Question: I'm trying to build a cart page for an e-commerce website. I'm having trouble figuring out the JS for calculating.. below I'm getting a file through AJAX call called products.json which has products information like id, name, imp, prices etc and an array called productsArray which has product ids saved of products I've clicked on their respective cart icons. Now the logic is if the products.json file contains the id of products present in the array I want it to display on the cart page. So when I click the products add to cart button, for whichever product I click it gets added to local storage and from there I get it and compare it with each of the products present in the JSON file. Now this is printing my product with all furnished information. Now I want to change the price when the quantity of product is changed. I've also added a code fo that below and that too works. When I click on 2 then the price gets multiplied by 2 and showcases it in HTML. similarly for other values. The problem is this works only for the first product. I'm unable to get the functionality working for all products even though the IDs are all same.. How do I tackle this issue? Also I need to be able to access all the product prices as you can see in the second image below, sum them up then update the total on the top and the right containers under various descriptions.. How do I do these as well? Pls help! Have been trying to crack this for past 3-4 days..
'''
let products = new Set();
let counter = 0;
// adding click events to cart icon
document.body.addEventListener('click', e => {
if (e.target.closest('.shopping')) {
products.add(e.target.closest('.prod-card').id);
// adding number of products in cart icon
counter = Number(document.querySelector('#cart-badge').innerHTML) + 1;
document.querySelector('#cart-badge').innerHTML = String(counter);
};
// storing product ids in local storage
localStorage.setItem('Products_IDs', JSON.stringify(Array.from(products)))
});
// parsing JSON List for cart page
let RetrievedData = localStorage.getItem("Products_IDs");
let productsArray = JSON.parse(RetrievedData);
// for (i = 0; i < productsArray.length; i++){
// console.log(productsArray);
// }
let xmlhttp = new XMLHttpRequest();
xmlhttp.onreadystatechange = function() {
if (this.readyState == 4 && this.status == 200) {
let myProducts = JSON.parse(this.responseText);
for (i = 0; i < productsArray.length; i++) {
for (j = 0; j < myProducts.products.length; j++) {
if (productsArray[i] == myProducts.products[j].id) {
let ReturnedHTML2 = " ";
ReturnedHTML2 = '<div class="cart-items-holder" id='pdt-box'>
<div class='pdt-container' id='pdt-single'>
<img class='img-sweater' src="Images/${myProducts.products[j].imageName}.png" alt="Sweater Image">
<div class="pdt-text w-100">
<div class="text1">
<h6>${myProducts.products[j].name}</h6>
<p class="mb-0 text-secondary">Color : Multicolor</p>
<p class="mb-0 text-secondary">Seller : Indus Valley & Co</p>
<div class="forms mt-xl-3 mt-lg-3 mt-md-2 mt-sm-2 d-flex justify-content-start align-items-start">
<div class="form-group">
<label class='mr-2' for="exampleFormControlSelectSize"></label>
<select class="form-control" id="exampleFormControlSelectSize">
<option>Size : Onesize</option>
<option>S</option>
<option>M</option>
<option>L</option>
<option>XL</option>
<option>XXL</option>
</select>
</div>
<div class="form-group2 ml-3">
<label class='mr-2' for="exampleFormControlSelectQuantity"></label>
<select class="form-control" id="exampleFormControlSelectQuantity">
<option>QTY : 1</option>
<option>1</option>
<option>2</option>
<option>3</option>
<option>4</option>
</select>
</div>
</div>
</div>
<div class="text2">
<p class='pricing mb-0'>Rs.<strong id='final-price'>${myProducts.products[j].priceAfterDiscount}</strong> <del id='initial-price'>Rs.${myProducts.products[j].price}</del><span
class="offer font-weight-bold ml-1">(60%Off)</span></p>
<small class="text-secondary">Delivery in 4 - 6 days</small>
</div>
</div>
</div>
<div class="options">
<a class="ml-3 mr-3 text-dark font-weight-bold" id='remove-btn' href="">REMOVE</a> | <a class="ml-3 mr-3 text-dark font-weight-bold" id='wishlist-btn' href="">ADD TO WISHLIST</a>
</div>
</div>
<br>'
document.querySelector('#cart-items-area').innerHTML += ReturnedHTML2;
sessionStorage.setItem("discounted_price", Number(document.getElementById('final-price').innerHTML))
document.getElementById('exampleFormControlSelectQuantity').onchange = function() {
if (document.getElementById('exampleFormControlSelectQuantity').selectedIndex == 1) {
price_1 = sessionStorage.getItem("discounted_price");
document.getElementById('final-price').innerHTML = price_1 * 1;
} else if (document.getElementById('exampleFormControlSelectQuantity').selectedIndex == 2) {
price_2 = sessionStorage.getItem("discounted_price");
document.getElementById('final-price').innerHTML = price_2 * 2;
} else if (document.getElementById('exampleFormControlSelectQuantity').selectedIndex == 3) {
price_3 = sessionStorage.getItem("discounted_price");
document.getElementById('final-price').innerHTML = price_3 * 3;
} else if (document.getElementById('exampleFormControlSelectQuantity').selectedIndex == 4) {
price_4 = sessionStorage.getItem("discounted_price");
document.getElementById('final-price').innerHTML = price_4 * 4;
} else {
price_default = sessionStorage.getItem("discounted_price");
document.getElementById('final-price').innerHTML = price_default;
}
}
}
}
}
}
};
xmlhttp.open("GET", "products.json", true);
xmlhttp.send();
'''
[
<URL>
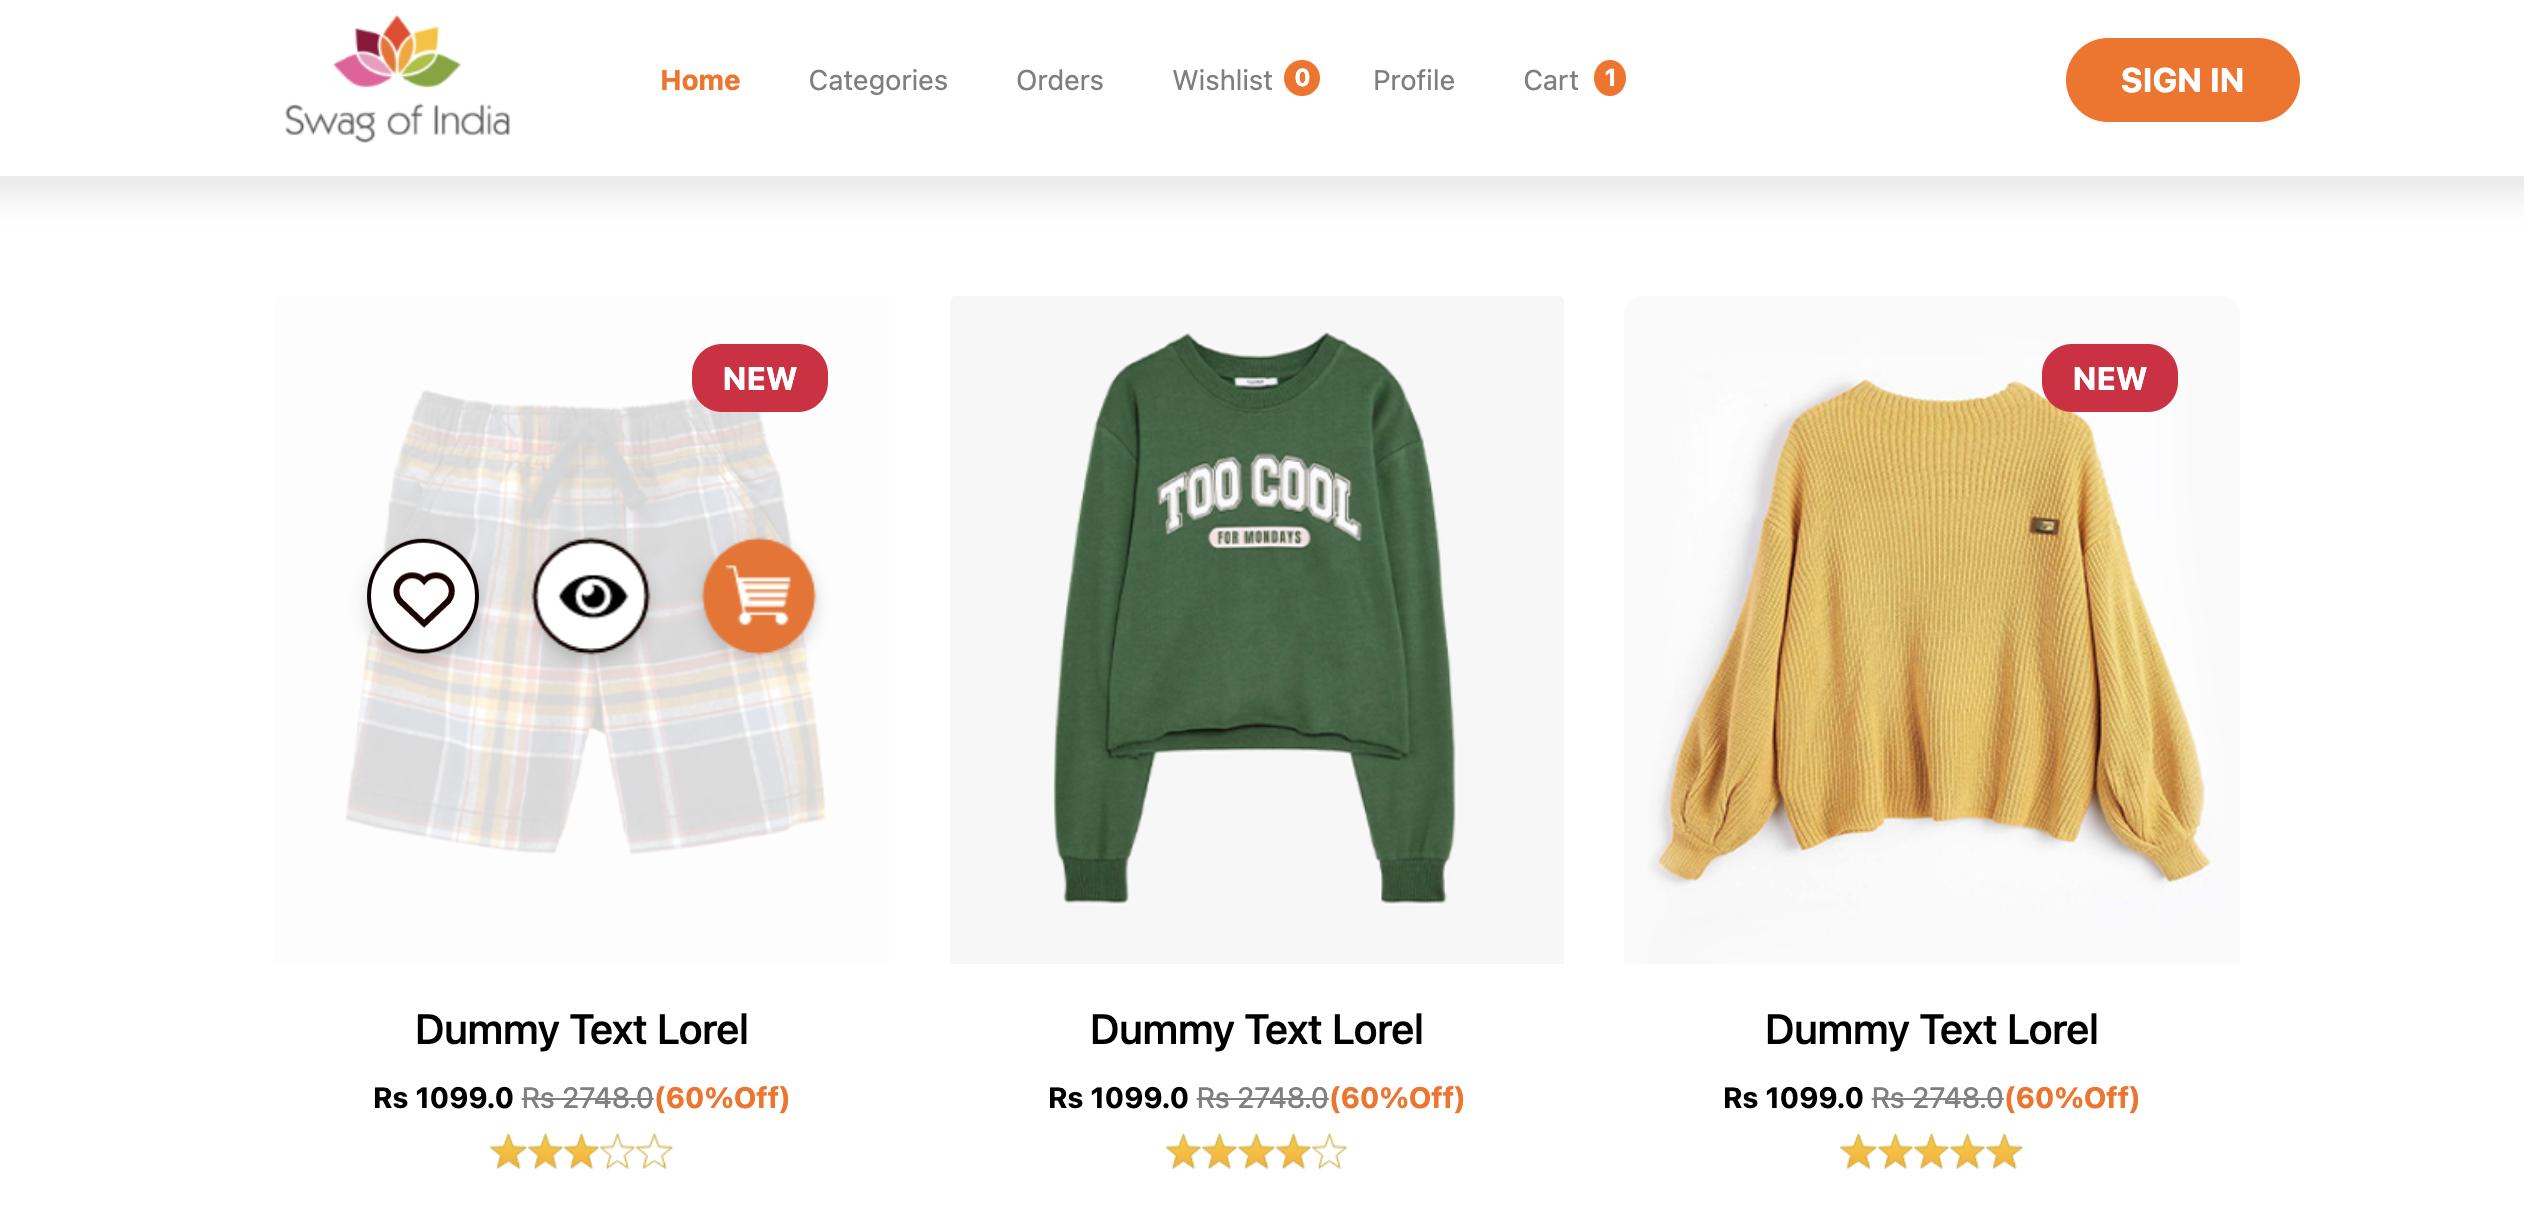
Answer: Seeing that you've spent a few days on this already. I would consider it worth spending some time to refactor the existing code to be a bit more organized! :)
- -
If you end up looking at this code for yet another day, at least it would help if you extracted every part into its own simpler function. you can also then run each function individually to test that it does what you expect this way! :) It helps a tonne to split things up!
Right now it's all one "big monster function" in the XMLHTTPRequest handler.
---
Also, there is a fair bit of repeated code in the bottom, Whenever you see this it should help guide you to where to reduce and simplify your code a bit!:
'''
if (document.getElementById('exampleFormControlSelectQuantity').selectedIndex == 1) {
price_1 = sessionStorage.getItem("discounted_price");
document.getElementById('final-price').innerHTML = price_1 * 1;
} else if (/*repeated code*/) {
/* repeated code, with a single number changing 2, 3, 4... */
}
'''
the conditional code is (almost) exactly the same, so you don't have to make the same document query for the same element in every case.
'''
const selected_number = document.getElementById('exampleFormControlSelectQuantity').selectedIndex;
'''
and you can re-use this like this:
'''
if (selected_number == 1) {
price_1 = sessionStorage.getItem("discounted_price");
document.getElementById('final-price').innerHTML = price_1 * 1;
} else if (selected_number == 2) {
/* repeated code, with a single number changing 2, 3, 4... */
}
'''
but now you can also just assume the number is... the number you need inside the conditional... so you can shorten the individual number checks to a single snippet of code like this:
'''
price = sessionStorage.getItem("discounted_price");
document.getElementById('final-price').innerHTML = price * selected_number;
'''